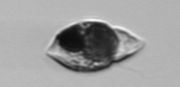
Label: Amphidinium